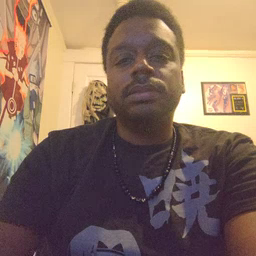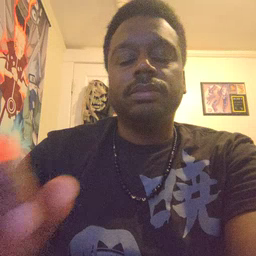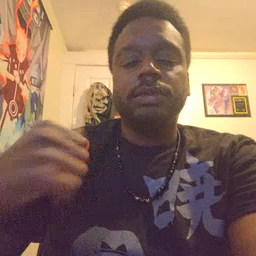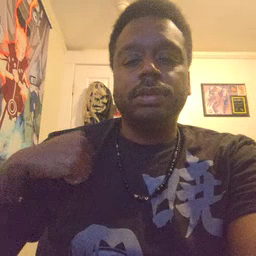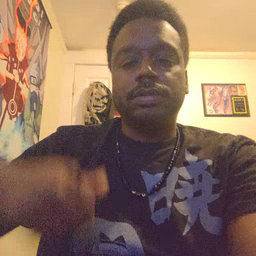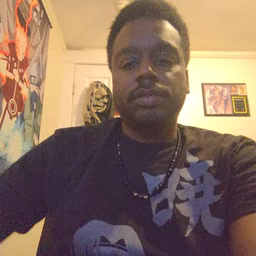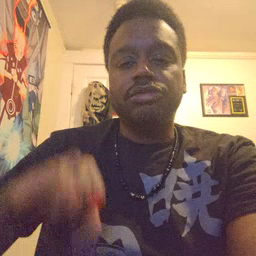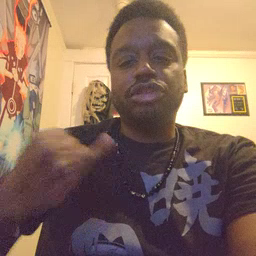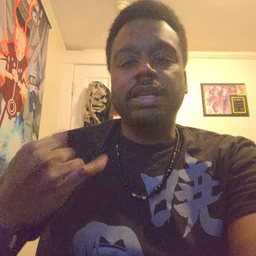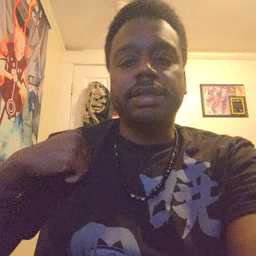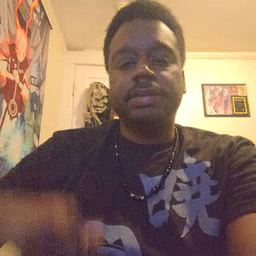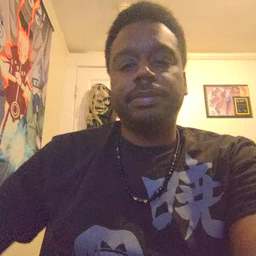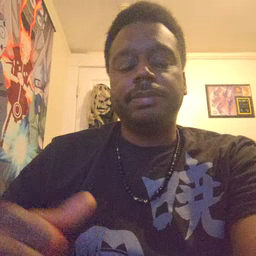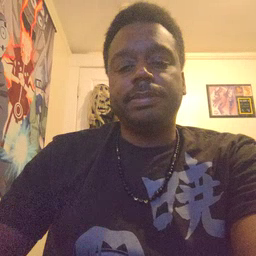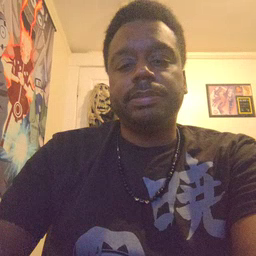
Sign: jacket